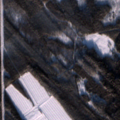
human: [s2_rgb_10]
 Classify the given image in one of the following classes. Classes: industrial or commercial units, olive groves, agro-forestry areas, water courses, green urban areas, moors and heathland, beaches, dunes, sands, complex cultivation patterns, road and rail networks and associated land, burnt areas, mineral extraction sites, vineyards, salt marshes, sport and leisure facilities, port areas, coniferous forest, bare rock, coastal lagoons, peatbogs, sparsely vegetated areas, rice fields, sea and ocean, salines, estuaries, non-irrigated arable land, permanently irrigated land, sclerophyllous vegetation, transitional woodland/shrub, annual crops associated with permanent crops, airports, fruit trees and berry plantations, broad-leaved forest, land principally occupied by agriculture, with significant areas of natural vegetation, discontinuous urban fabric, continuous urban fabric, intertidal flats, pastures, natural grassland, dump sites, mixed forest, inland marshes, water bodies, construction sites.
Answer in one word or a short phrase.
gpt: coniferous forest, mixed forest, transitional woodland/shrub, peatbogs